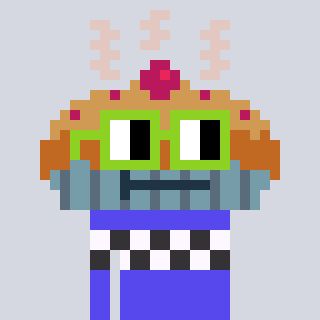
a pixel art character with square light green glasses, a pie-shaped head and a computerblue-colored body on a cool background